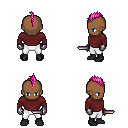
a pixel art fantasy rpg character, male body template, human, dark skin, maroon long-sleeve shirt, white pants, pink mohawk hairstyle, metal gloves, black shoes, dagger, four views (front, back, left, right), 2x2 character sprite sheet, small pixel art, hard edges, no anti-aliasing